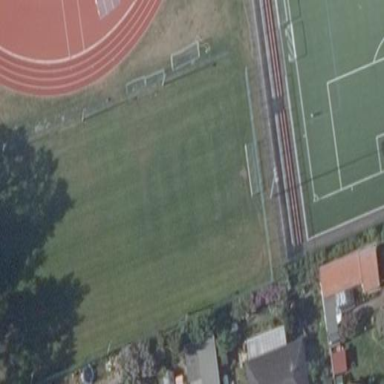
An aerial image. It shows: Soccer pitch with grass surface for leisure land.